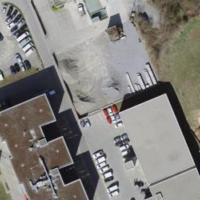
EUNIS habitat code: 55
Species observed at this site:
Tetrix subulata